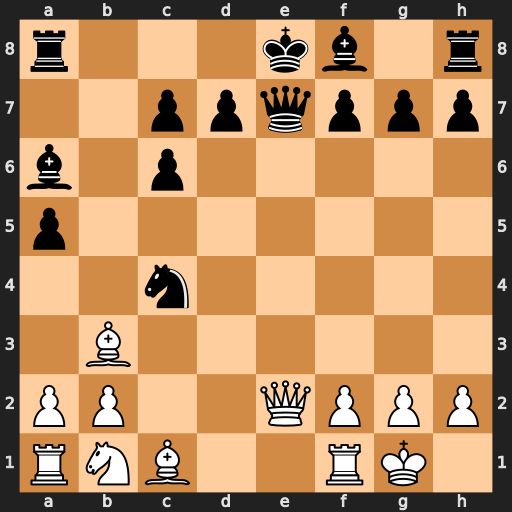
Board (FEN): r3kb1r/2ppqppp/b1p5/p7/2n5/1B6/PP2QPPP/RNB2RK1
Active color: w
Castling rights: kq
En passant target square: -
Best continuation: Bxc4 Qxe2 Bxe2 Bxe2 Re1